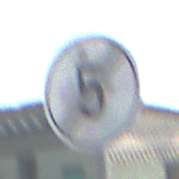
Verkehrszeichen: EndeGeschwindigkeit5
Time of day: Midday
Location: Outdoor (Suburban)
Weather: PartlyCloudy
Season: NotSpecified
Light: Natural